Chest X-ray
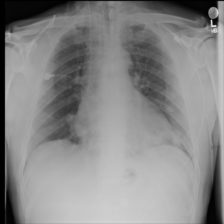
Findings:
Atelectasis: negative
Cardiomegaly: negative
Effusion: negative
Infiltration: negative
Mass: positive
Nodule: negative
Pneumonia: negative
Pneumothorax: negative
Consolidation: negative
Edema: negative
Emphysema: negative
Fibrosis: negative
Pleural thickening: negative
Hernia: negative